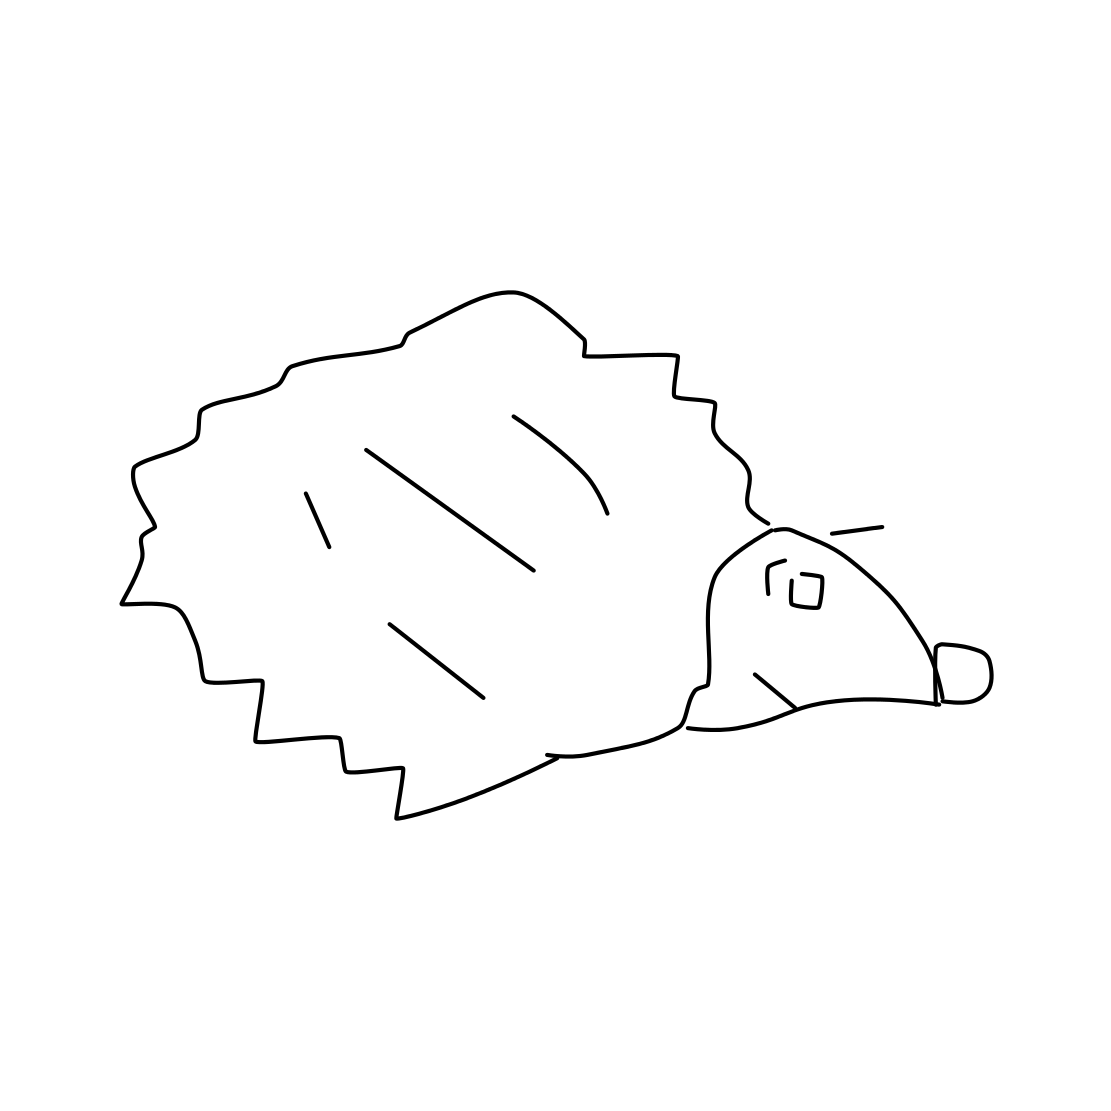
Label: hedgehog